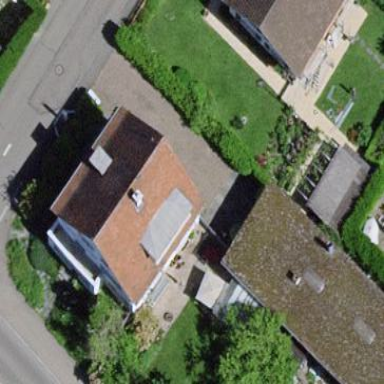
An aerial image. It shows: Group of garages.